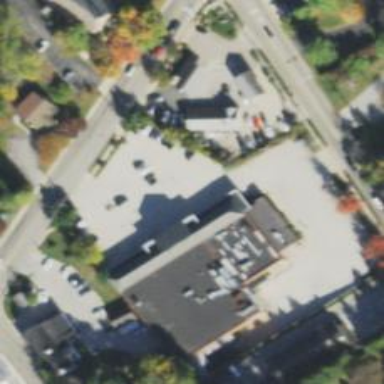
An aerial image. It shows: Retail building.